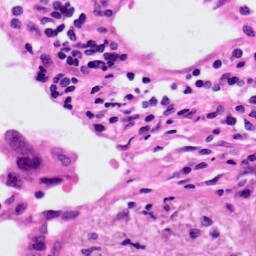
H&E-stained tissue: Lung